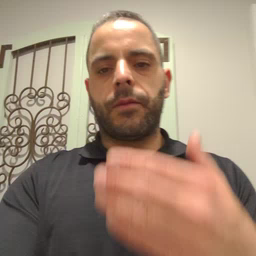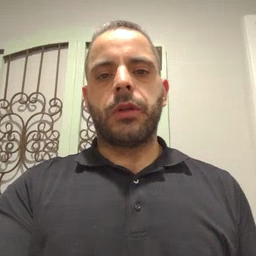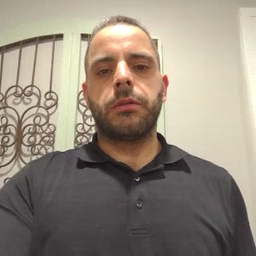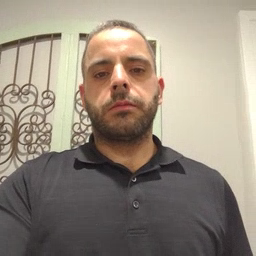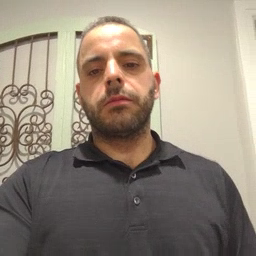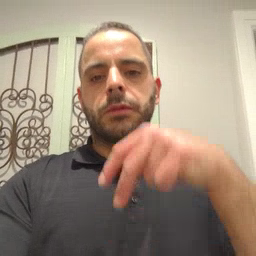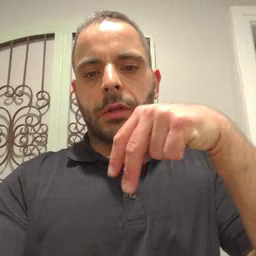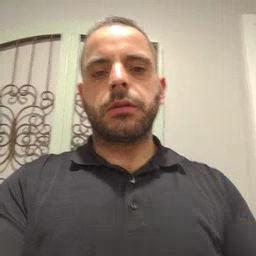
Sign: dance